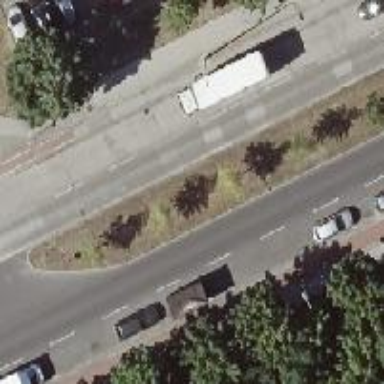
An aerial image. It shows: Avenue lined with broadleaved deciduous trees.